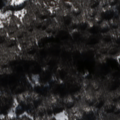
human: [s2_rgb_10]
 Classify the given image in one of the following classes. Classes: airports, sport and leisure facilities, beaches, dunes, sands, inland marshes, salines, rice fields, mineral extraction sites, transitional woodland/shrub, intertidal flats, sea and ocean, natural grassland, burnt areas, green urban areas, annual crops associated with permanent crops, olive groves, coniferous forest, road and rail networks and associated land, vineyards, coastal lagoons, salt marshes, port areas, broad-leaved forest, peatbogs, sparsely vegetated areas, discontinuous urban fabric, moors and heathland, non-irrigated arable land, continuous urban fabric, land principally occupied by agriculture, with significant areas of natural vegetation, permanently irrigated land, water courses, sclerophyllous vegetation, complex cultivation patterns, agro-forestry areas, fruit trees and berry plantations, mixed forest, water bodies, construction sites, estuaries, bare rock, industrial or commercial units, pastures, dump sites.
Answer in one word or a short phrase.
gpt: land principally occupied by agriculture, with significant areas of natural vegetation, broad-leaved forest, transitional woodland/shrub